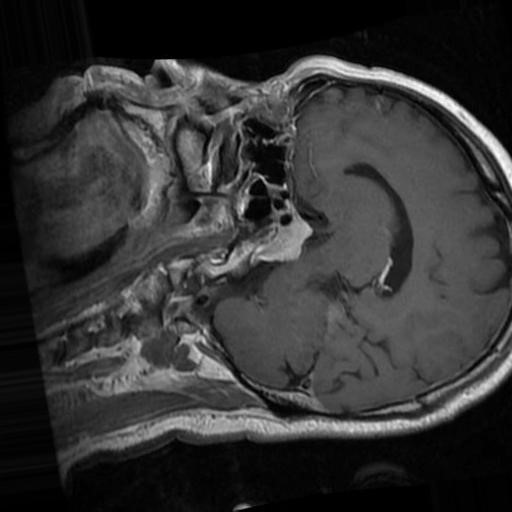
Label: brain_menin